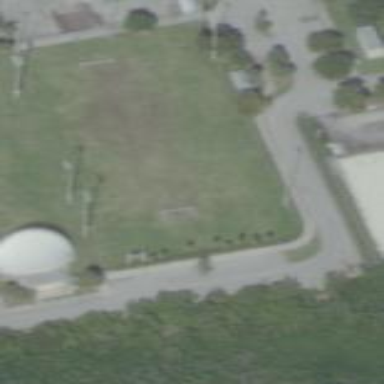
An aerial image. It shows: Soccer pitch for leisureland activities.